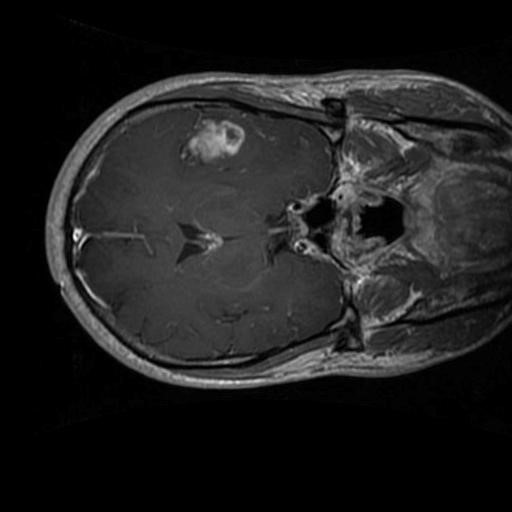
Label: brain_glioma